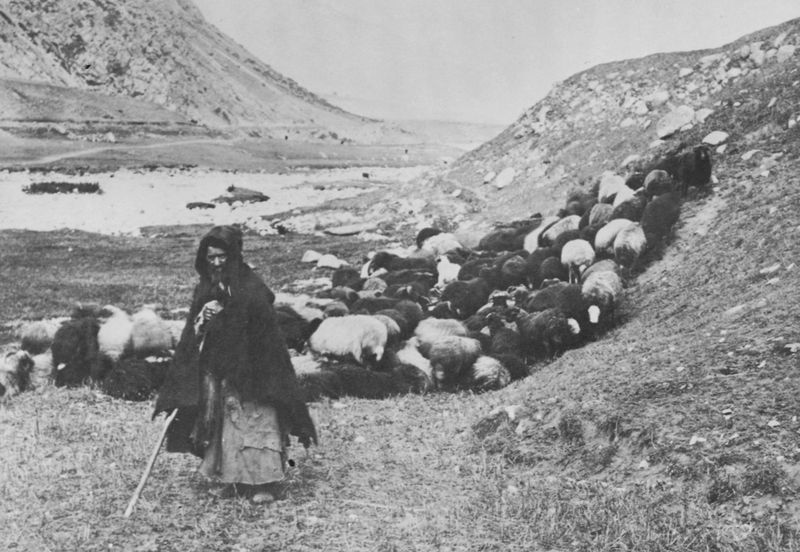
Titel: Ein Tal im Zentralkaukasus
Künstler: Russischer Photograph
Standort: London
Institution: The Royal Geographical Society
Schlagwörter: berg, felsen, himmel, mann, umhang, weiß, fluss, landschaft, grau, schwarz, blick, gras, tier, tiere, wiese, rock, bart, stein, steine, porträt, ebene, ferne, horizont, hügel, kalt, weide, mantel, tal, stock, fell, schuhe, stab, russland, steinig, berge, fels, gebirge, hang, dunst, nebel, grasen, herde, geröll, schlucht, foto, fotografie, photographie, schaf, flussbett, asien, schwarz-weiss, karg, fressen, russe, hirtenstab, schafe, schafböcke, hirte, hirtin, wollschafe, ausruhen, stecken, kapuze, auftrieb, schafherde, taleinschnitt, hirt, kasachstan, photograph, genügsam, grassoden, weidentier